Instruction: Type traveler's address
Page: traveler
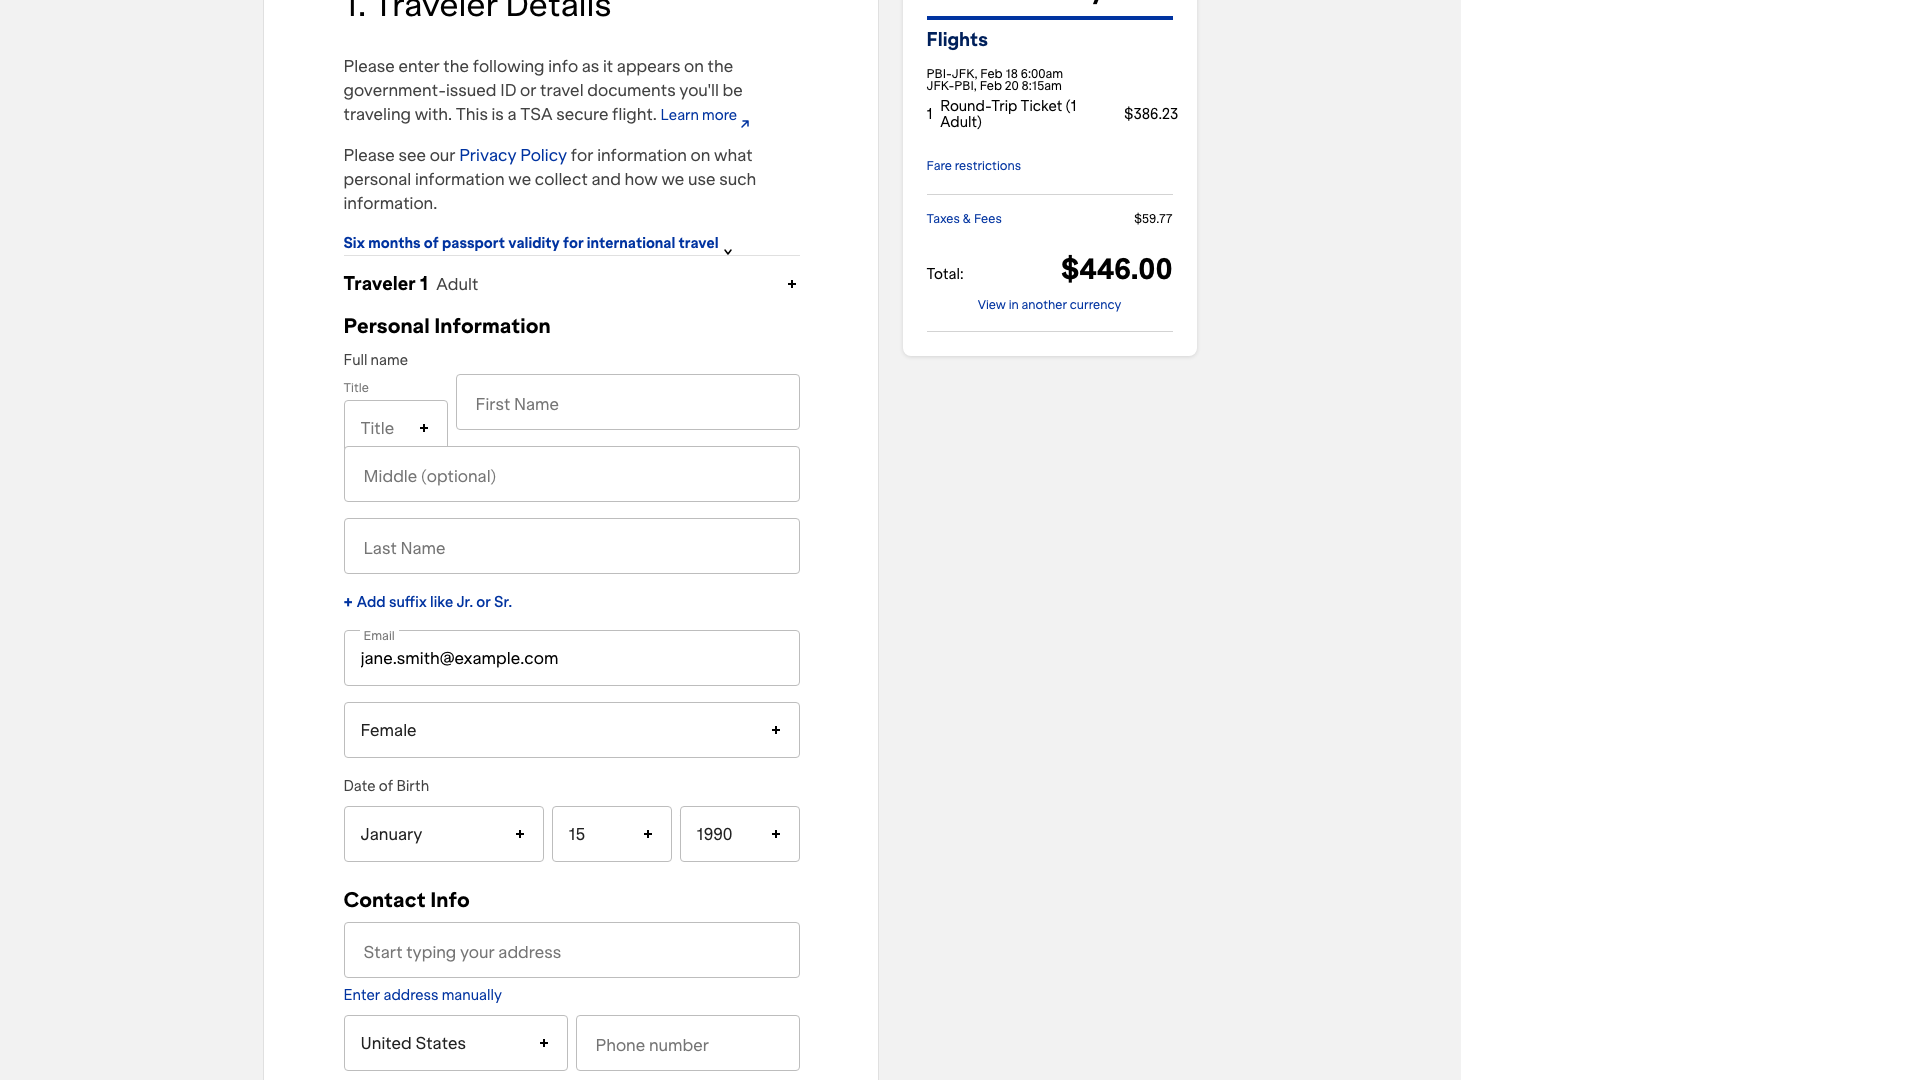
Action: type